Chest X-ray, PA view. Patient: 14 years old, sex F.
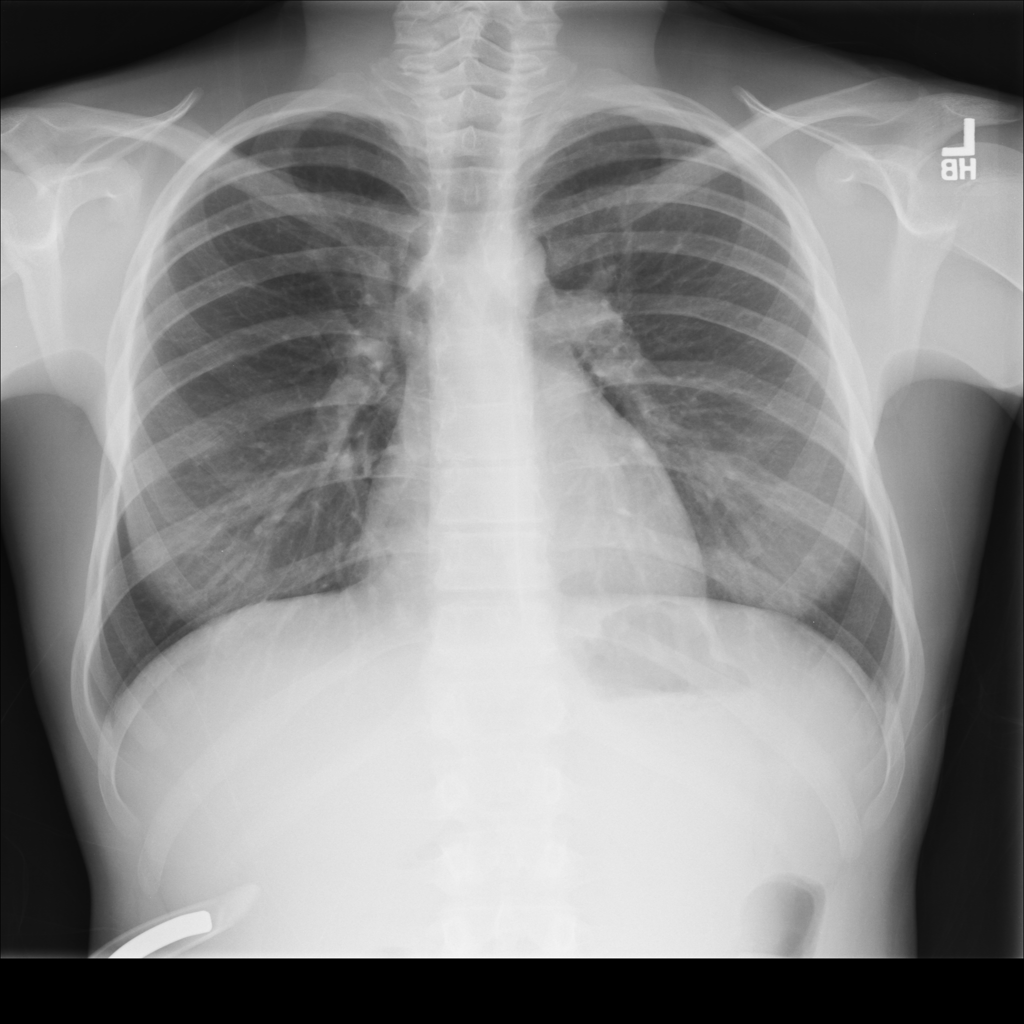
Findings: No Finding